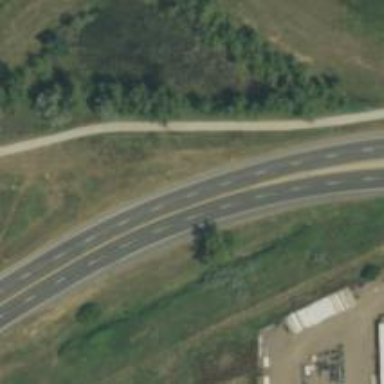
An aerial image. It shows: Secondary road with asphalt surface.